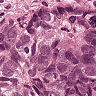
Metastatic tissue present: yes